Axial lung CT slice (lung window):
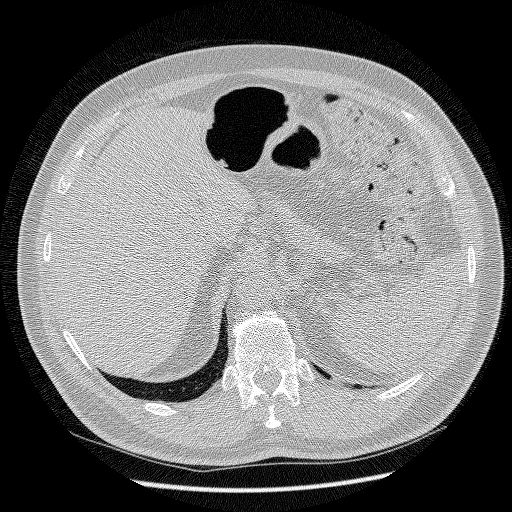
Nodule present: no